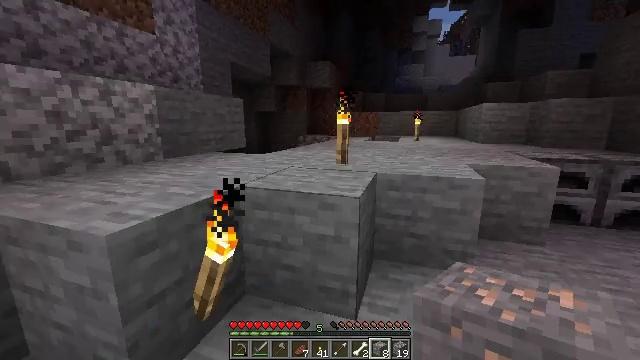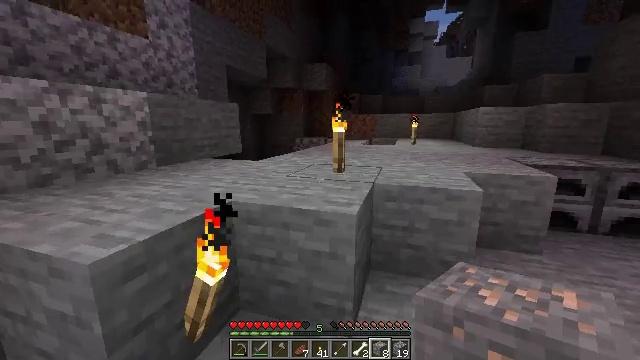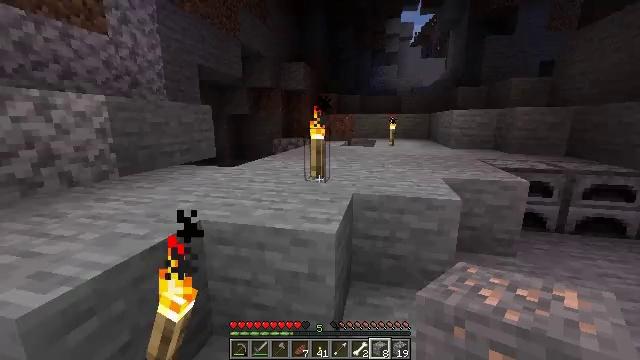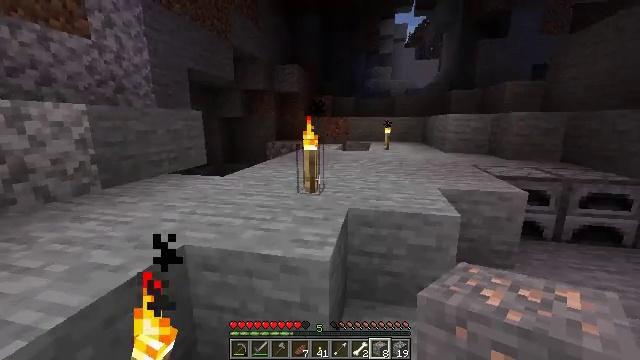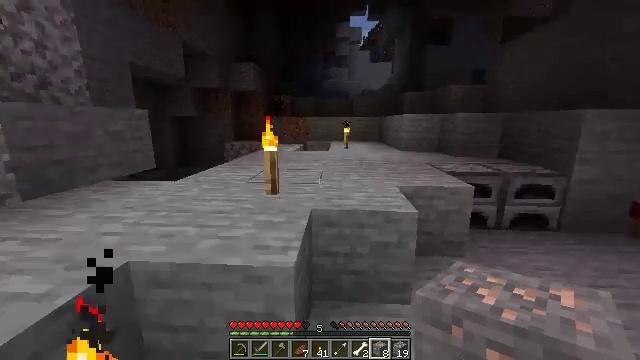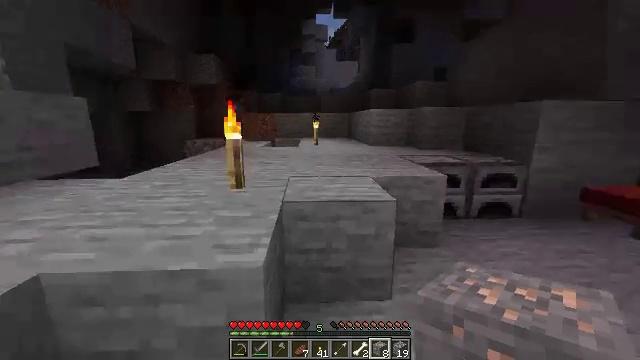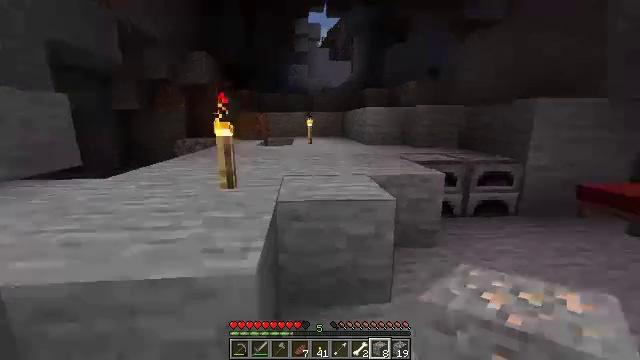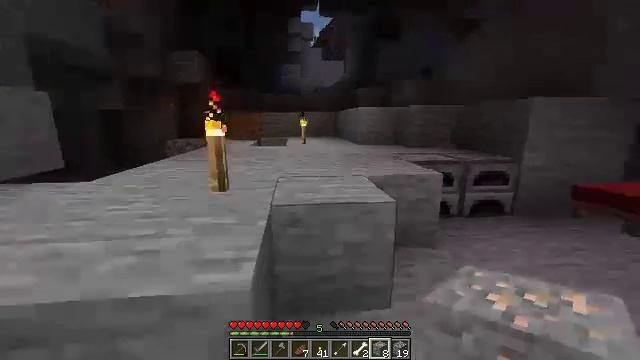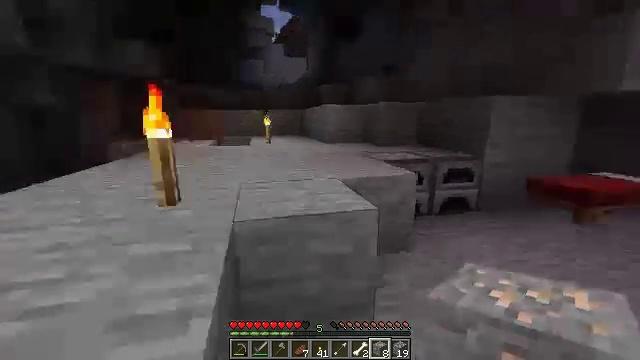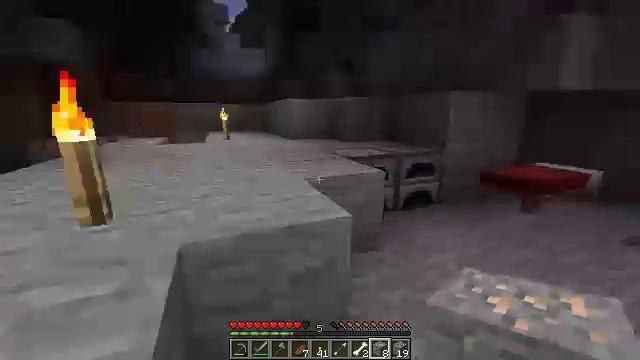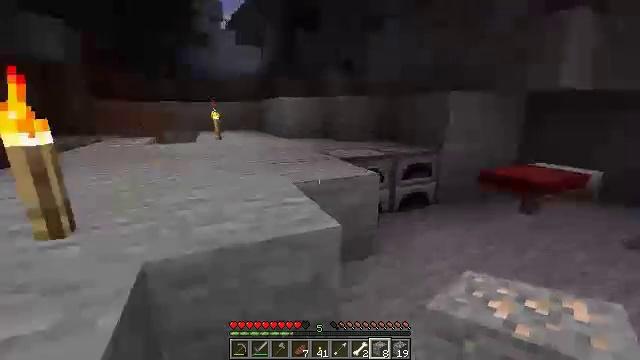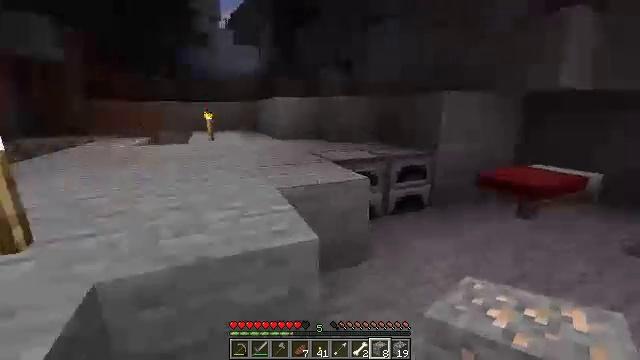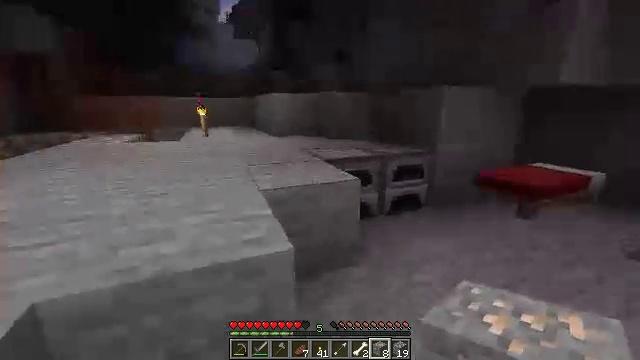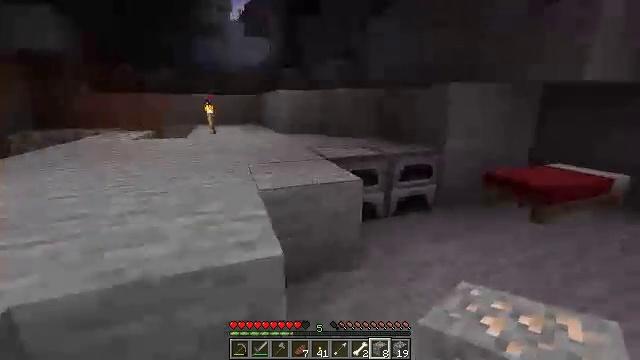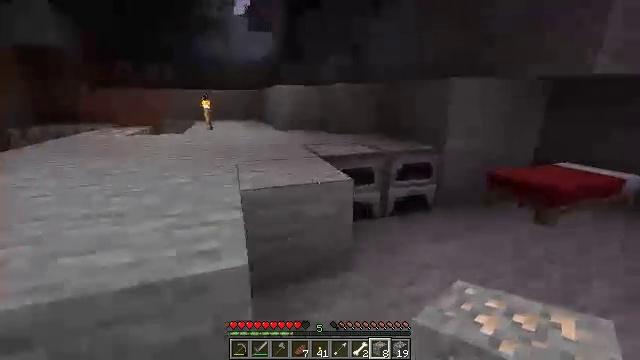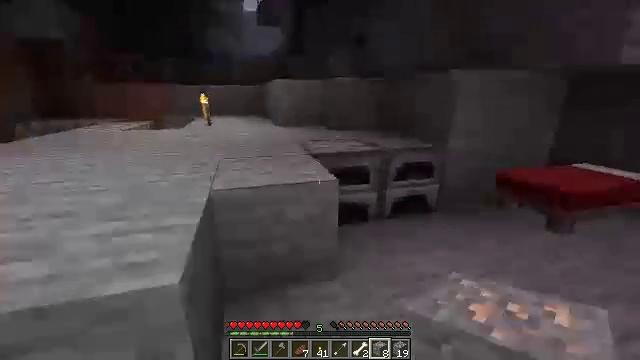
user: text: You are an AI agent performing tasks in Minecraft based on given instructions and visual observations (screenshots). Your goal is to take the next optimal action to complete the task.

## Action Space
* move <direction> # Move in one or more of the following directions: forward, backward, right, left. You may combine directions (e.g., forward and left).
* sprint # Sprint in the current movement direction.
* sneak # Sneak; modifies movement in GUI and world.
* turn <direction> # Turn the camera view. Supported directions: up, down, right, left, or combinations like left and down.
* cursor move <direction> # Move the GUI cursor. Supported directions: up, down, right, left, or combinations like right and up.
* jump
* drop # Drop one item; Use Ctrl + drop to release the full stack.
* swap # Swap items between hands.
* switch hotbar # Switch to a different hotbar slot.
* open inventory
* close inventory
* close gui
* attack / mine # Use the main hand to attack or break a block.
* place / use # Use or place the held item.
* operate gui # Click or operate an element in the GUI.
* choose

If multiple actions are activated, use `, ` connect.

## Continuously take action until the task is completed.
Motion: motion action
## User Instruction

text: Break the red bed to move it.
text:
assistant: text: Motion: move forward, jump
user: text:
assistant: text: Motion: move forward, turn right
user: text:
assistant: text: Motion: move forward, turn right
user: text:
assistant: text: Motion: move forward, turn right
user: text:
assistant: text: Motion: move forward, turn right
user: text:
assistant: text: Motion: move forward, turn right
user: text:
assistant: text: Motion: move forward, turn right
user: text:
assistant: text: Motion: move forward, turn right
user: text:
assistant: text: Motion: move forward, turn right and down
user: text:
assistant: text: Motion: move forward and move right
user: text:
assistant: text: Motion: move forward and move right
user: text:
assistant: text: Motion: move forward and move right
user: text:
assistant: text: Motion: move forward and move right, turn left
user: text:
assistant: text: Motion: move forward and move right, turn left
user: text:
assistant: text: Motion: move forward and move right, turn left
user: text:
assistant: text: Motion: move forward and move right, turn left
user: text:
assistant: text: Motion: move forward and move right, turn left
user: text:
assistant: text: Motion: move forward
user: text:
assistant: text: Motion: move forward
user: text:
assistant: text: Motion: move forward and move right
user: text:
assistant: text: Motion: move forward and move right
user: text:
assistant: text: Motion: move forward and move right, turn left, use / place
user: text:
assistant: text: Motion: move forward and move right, use / place
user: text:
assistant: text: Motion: turn left
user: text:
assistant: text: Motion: turn left
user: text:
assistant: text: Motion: turn left and down
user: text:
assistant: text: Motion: cursor move left and down, open gui
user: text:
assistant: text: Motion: cursor move right and up
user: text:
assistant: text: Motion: cursor move left and down
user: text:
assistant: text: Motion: cursor move left